Question: I am trying to unmap a project that I have downloaded while ago from TFS server using Eclipse Plugin for TFS. Needless to say, I can't do that.
When I click on the mapped location, it takes me to the mapped folder and opens the mapped folder on my local hard drive. When I right click on the mapped project, I can't see any option to unmap. These are the options I see:

(Team Explorer -> Source Control Explorer -> right click on the project)
I tried deleting the directory from my local machine, but I wasn't able to do that either. Is there an easy way to unmap a project in TFS using its Eclipse plugin?
I am using Windows 7 as my operating system. Eclipse Version: Kepler Service Release 1
Build id: 20130919-0819.
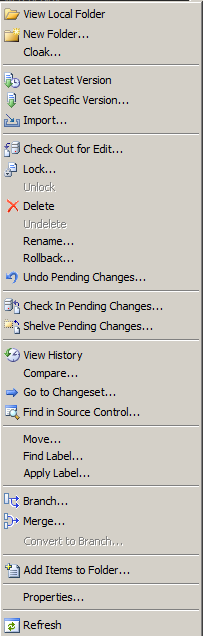
Answer: In the Package Explorer, right click on the Project, navigate to the Team menu and select Manage Workspaces. Select your workspace, click Edit, and in the manage workspace dialog, remove the appropriate workspace mappings.